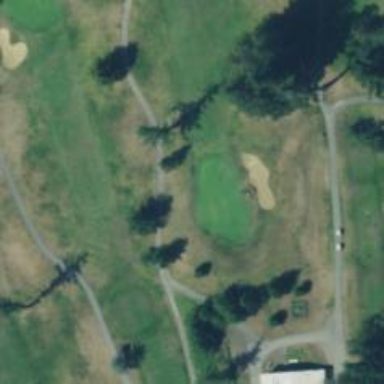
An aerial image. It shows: View of golf hole.